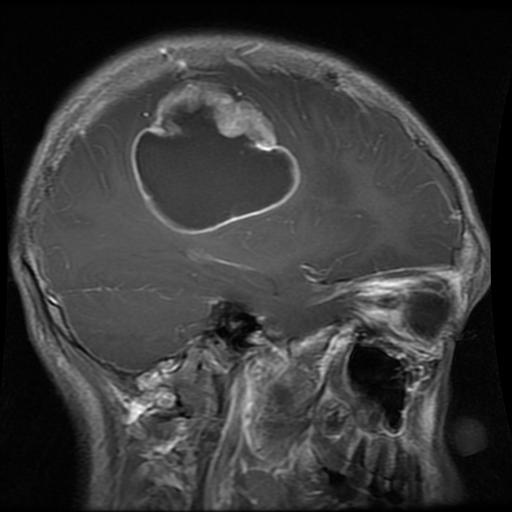
Label: glioma